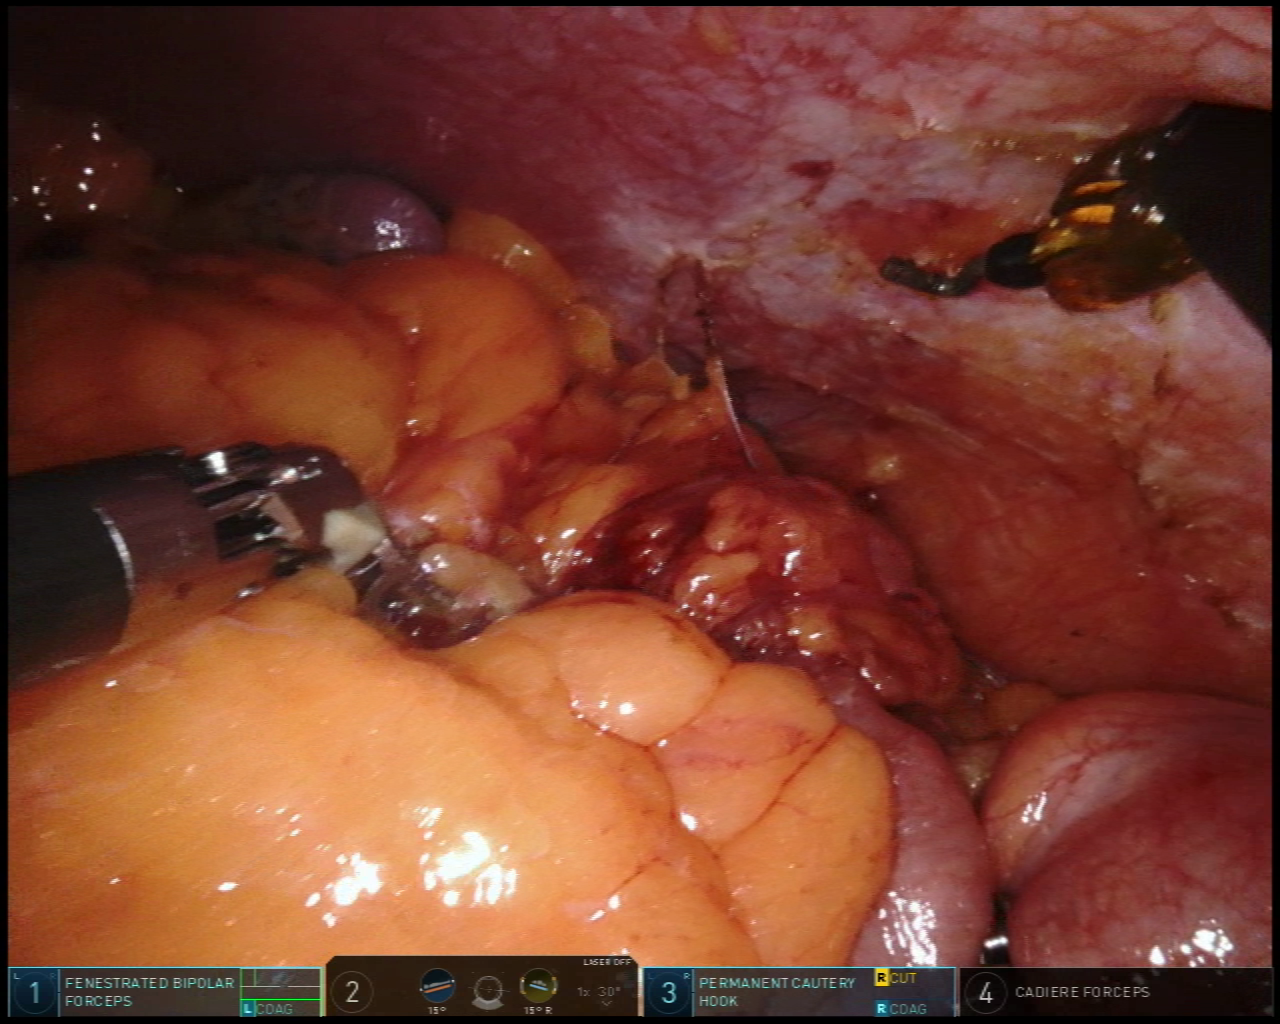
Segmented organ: spleen
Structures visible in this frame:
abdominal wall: yes
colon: yes
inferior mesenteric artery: no
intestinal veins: no
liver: no
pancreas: no
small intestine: no
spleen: yes
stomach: no
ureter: no
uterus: no
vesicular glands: no